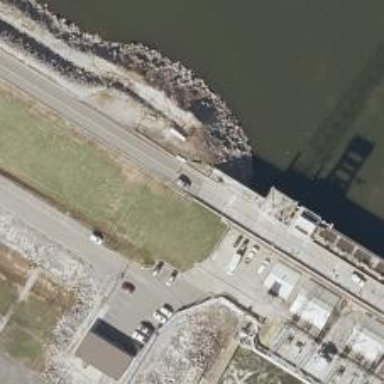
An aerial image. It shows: Tertiary road crossing bridge over dam.